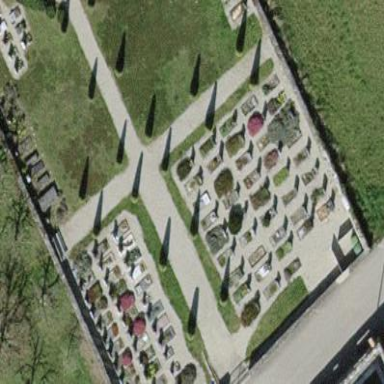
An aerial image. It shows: Cemetery.